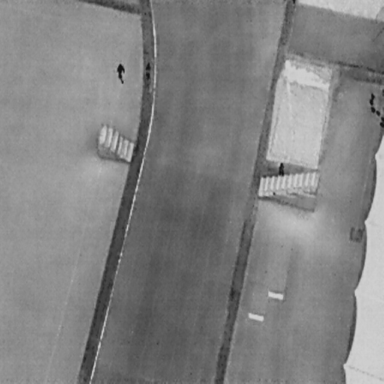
There are three People in the infrared image.